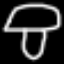
Label: mushroom